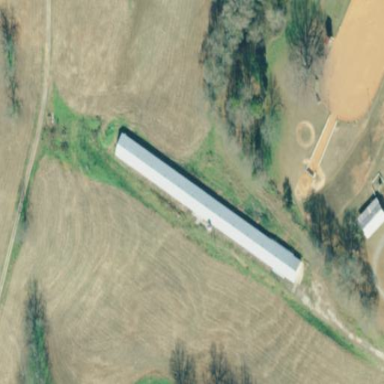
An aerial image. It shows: Poultry house.